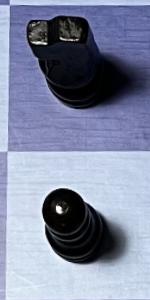
Label: Pawn_Black